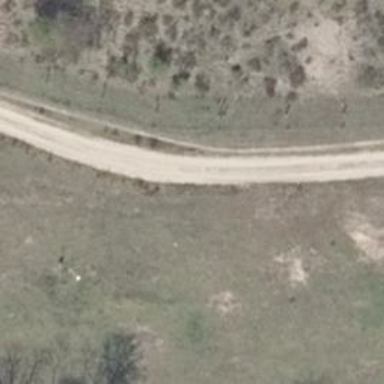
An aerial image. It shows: Sandy track road with grade3 tracktype.